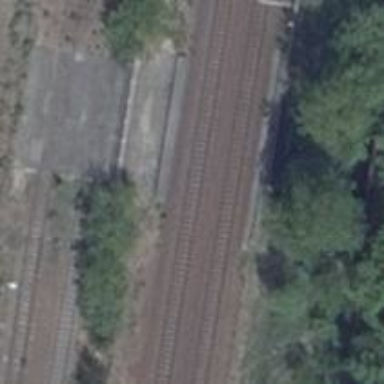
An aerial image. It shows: Bridge over electrified railway with contact line.